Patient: sex M, age 49
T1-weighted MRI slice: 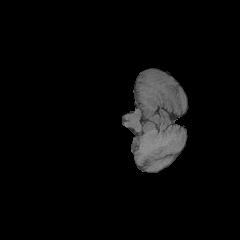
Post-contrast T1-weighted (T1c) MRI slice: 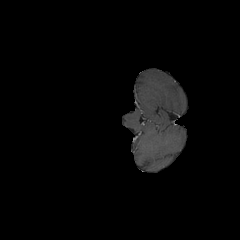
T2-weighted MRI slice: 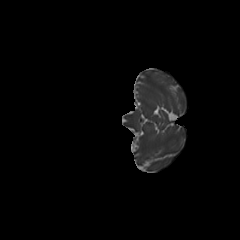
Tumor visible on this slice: no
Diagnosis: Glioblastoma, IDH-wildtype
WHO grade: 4